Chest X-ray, PA view. Patient: 29 years old, sex M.
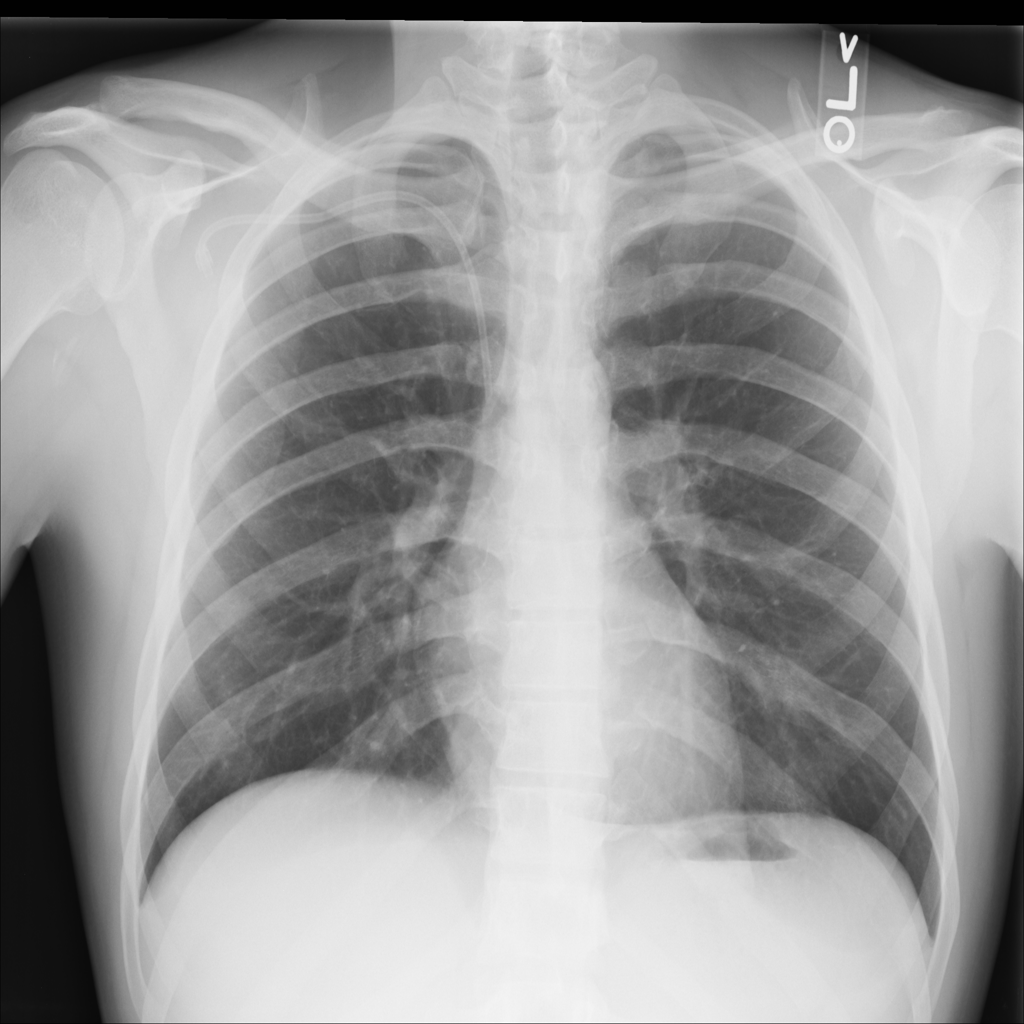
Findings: No Finding